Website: home-depot
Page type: delivery-shipping
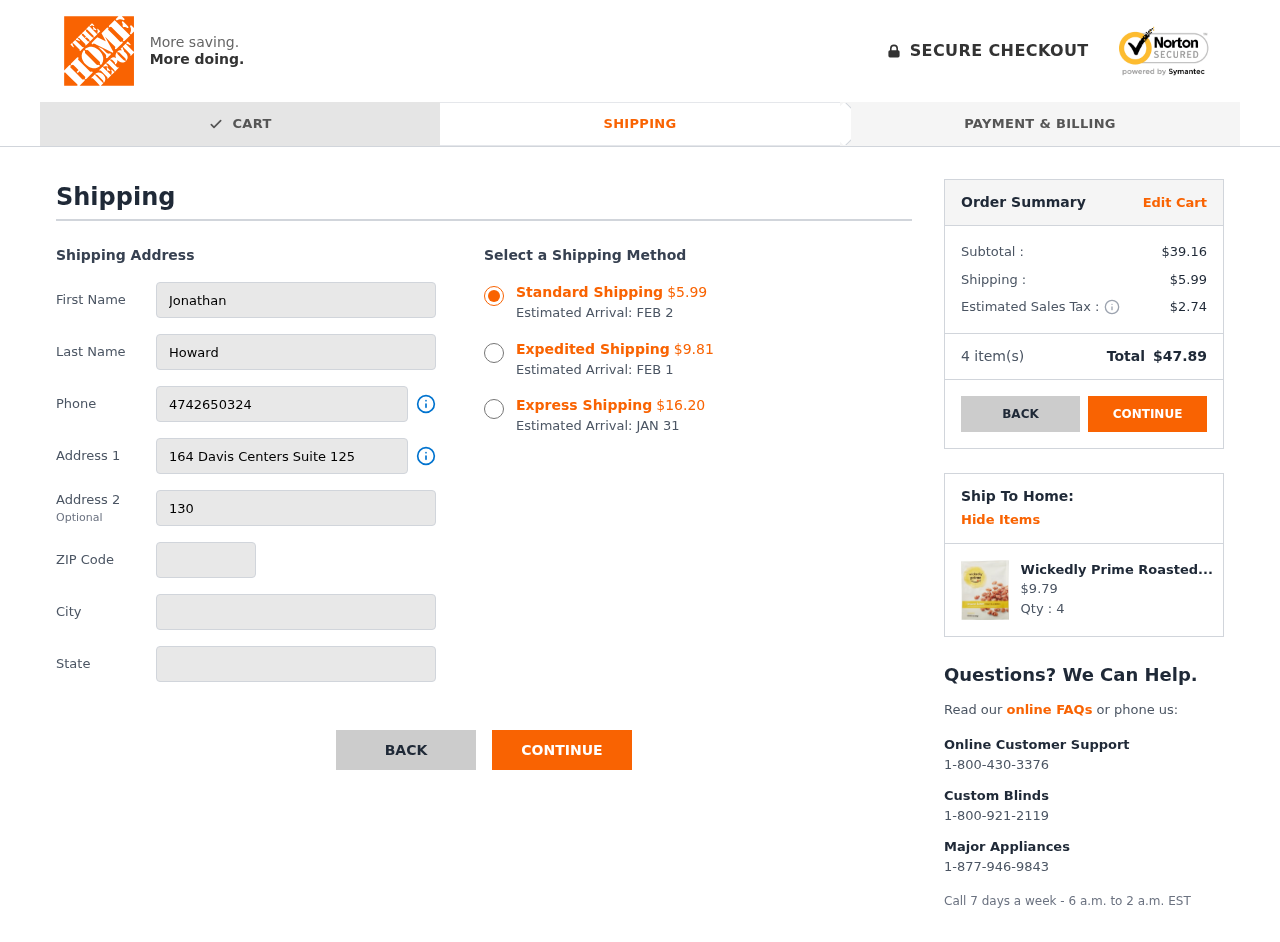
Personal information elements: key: PII_CITY
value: West Connie
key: PII_FIRSTNAME
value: Jonathan
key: PII_LASTNAME
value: Howard
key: PII_PHONE
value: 4742650324
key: PII_POSTCODE
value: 73384
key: PII_STATE
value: New Hampshire
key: PII_STREET
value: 164 Davis Centers Suite 125
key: PII_STREET2
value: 130 Marcus Trace
Product elements: key: PRODUCT1_NAME
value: Wickedly Prime Roasted Almonds, Sesame Honey, 12 Ounce
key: PRODUCT1_PRICE
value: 9.79
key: PRODUCT1_QUANTITY
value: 4
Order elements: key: ORDER_SHIPPING_COST_STANDARD
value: $5.99
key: ORDER_DELIVERY_DATE
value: FEB 2
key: ORDER_SHIPPING_COST_EXPEDITED
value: $9.81
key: ORDER_DELIVERY_DATE_EXPEDITED
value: FEB 1
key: ORDER_SHIPPING_COST_EXPRESS
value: $16.20
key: ORDER_DELIVERY_DATE_EXPRESS
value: JAN 31
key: ORDER_SUBTOTAL
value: $39.16
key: ORDER_SHIPPING_COST
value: $5.99
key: ORDER_TAX
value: $2.74
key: ORDER_NUM_ITEMS
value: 4
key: ORDER_TOTAL
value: $47.89